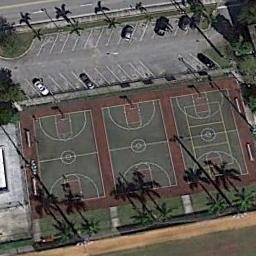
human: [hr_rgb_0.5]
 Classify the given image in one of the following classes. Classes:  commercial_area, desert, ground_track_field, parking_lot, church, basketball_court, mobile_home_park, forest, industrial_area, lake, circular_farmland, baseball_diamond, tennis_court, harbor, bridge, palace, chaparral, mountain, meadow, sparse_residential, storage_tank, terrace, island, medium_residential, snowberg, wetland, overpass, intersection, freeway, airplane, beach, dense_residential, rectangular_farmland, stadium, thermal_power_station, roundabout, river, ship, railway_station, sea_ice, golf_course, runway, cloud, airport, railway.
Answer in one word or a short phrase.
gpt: basketball_court